Question: I tried comparing performance of 'std::unordered_set::find' and 'std::find'. Contrary to my expectation and rule <URL> 'std::find' was significantly faster
<URL>

'unorder_set' contains 'int's so hash shouldn't be an issue. 'std::set::find' acts as expected and is faster than 'std::find'.
<URL>
Can anyone please explain this behaviour?
Thank you
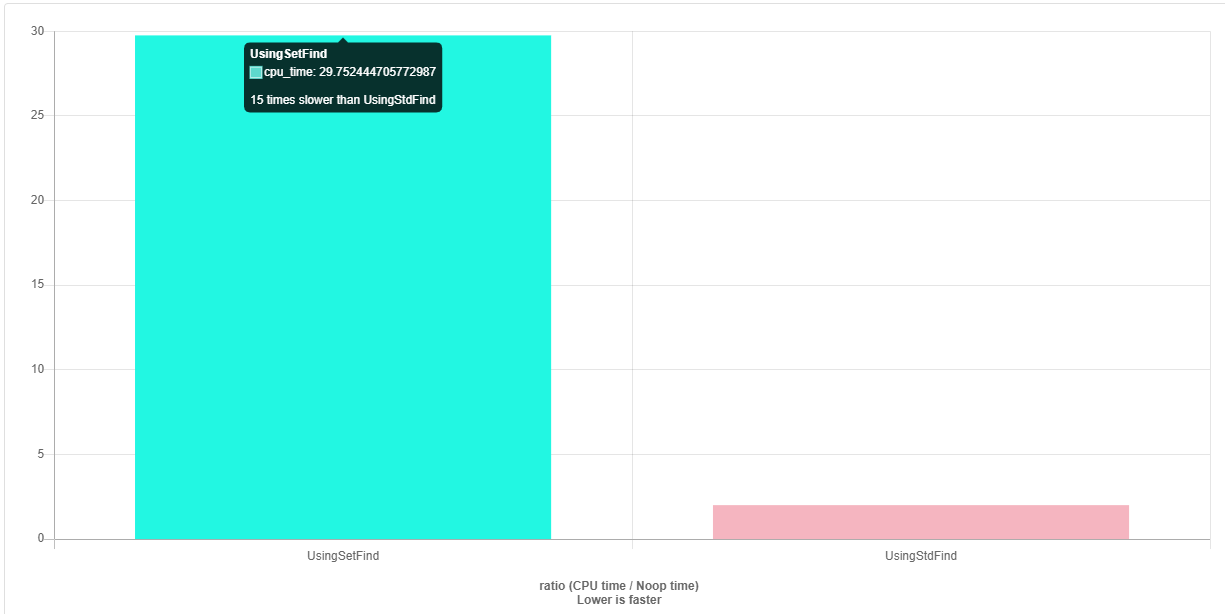
Answer: Some of this also depends on the hardware and the implementation. But to get a clearer idea of what's going on, it can be useful to graph the time taken for a number of different sizes with each.
<URL>
For this test, I used Microsoft's compiler, so some difference from clang/llvm isn't particularly surprising. Just for grins, I threw in an extra, testing 'std::lower_bound' (after sorting the array, of course) in addition to 'find', 'set', and 'unordered_set'.
I also did the testing a bit differently, generating random numbers to fill the container, and a set of 1000 random values to search for in the container. That's (probably) responsible for the less than linear growth at the right end for 'std:find'. Microsoft's random number generator only has a 15-bit range, so with 100,000 elements, we're going to hit every value it can generate well before we've generated 100,000 values, so in the last test, the searching was limited by the range of values we could generate rather than the size of the array.
I suppose if I were ambitious, I'd rewrite it using a better random number generator with a larger range, but I think this is enough to establish the trends, and give a pretty good idea of the expected result from that modification.
Edit: corrected misalignment of data pasted into spreadsheet.